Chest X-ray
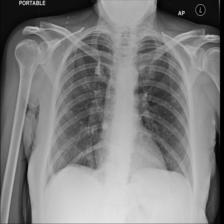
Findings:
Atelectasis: negative
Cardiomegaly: negative
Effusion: negative
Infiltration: negative
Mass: negative
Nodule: negative
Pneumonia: negative
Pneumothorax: negative
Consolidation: negative
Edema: negative
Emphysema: negative
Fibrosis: negative
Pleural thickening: negative
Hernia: negative